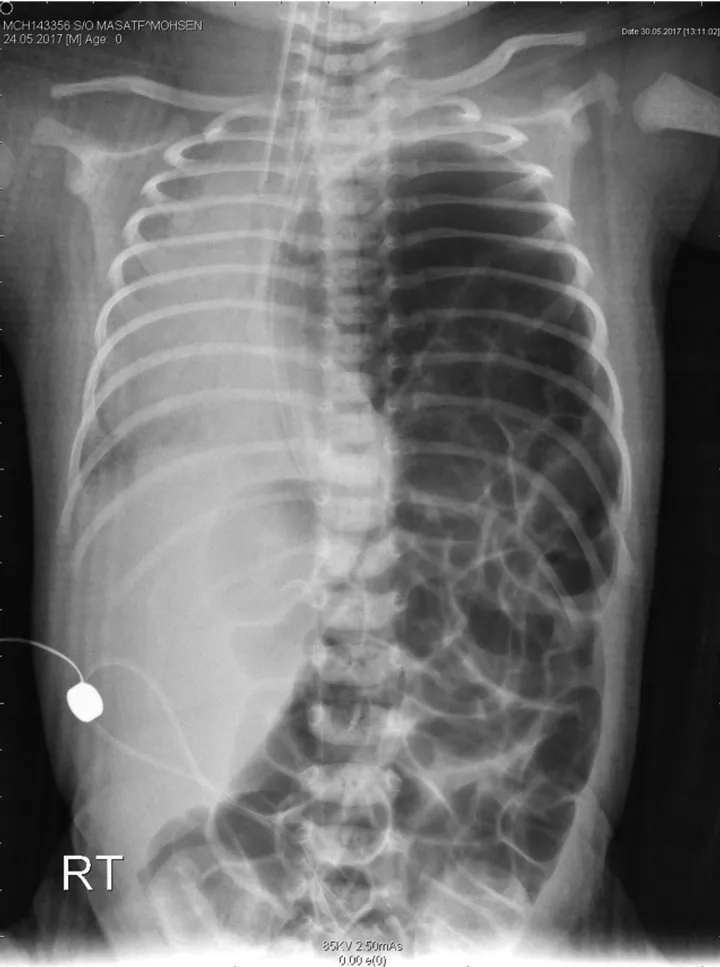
Chest x-ray showing expansion and increasing lucency of the left hemithorax with bowel loops seen within the left hemithorax and mediastinal shift to the right side.
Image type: radiology (x_ray)